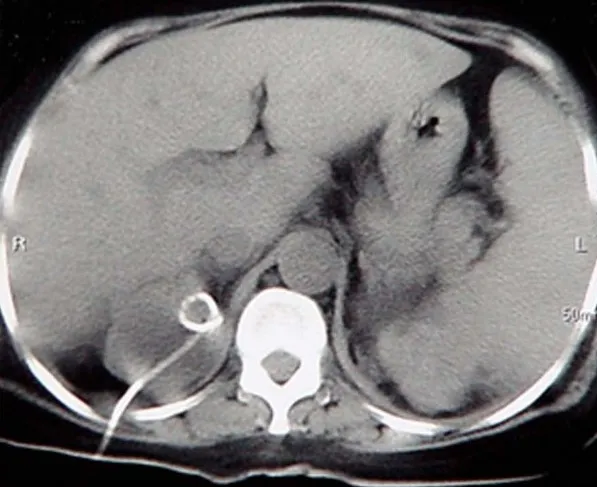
Axial CT scan of both kidneys without contrast demonstrates the nephrostomy catheter which was in the right kidney for further irrigation and drainage of the remaining pyocysts.
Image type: radiology (ct)